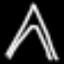
Label: The Eiffel Tower